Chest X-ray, PA view. Patient: 76 years old, sex M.
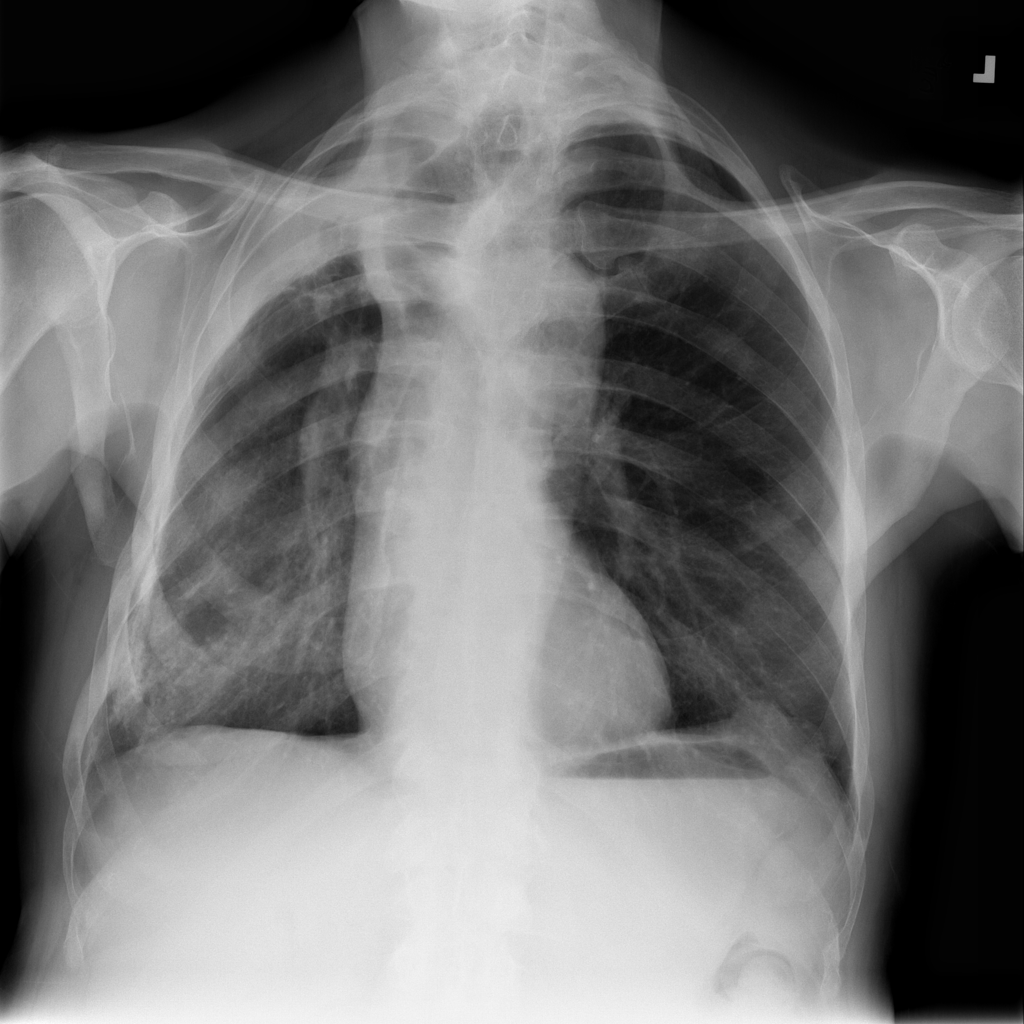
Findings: Nodule